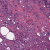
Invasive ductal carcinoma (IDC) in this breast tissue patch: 0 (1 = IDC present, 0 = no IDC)